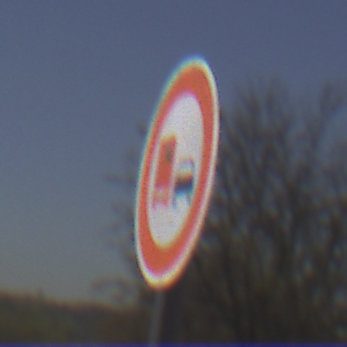
Verkehrszeichen: UeberholverbotKraftfahrzeuge
Umgebung: Outdoor, Nature
Tageszeit: Midday
Wetter: Clear
Licht: Natural
Jahreszeit: NotSpecified
Kontrast: HighContrast